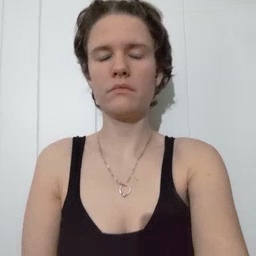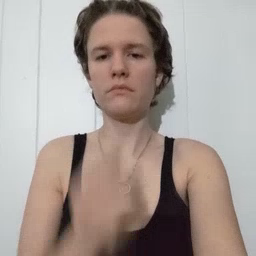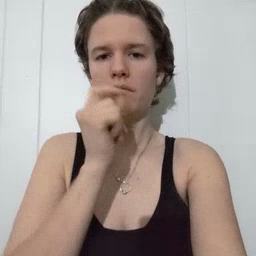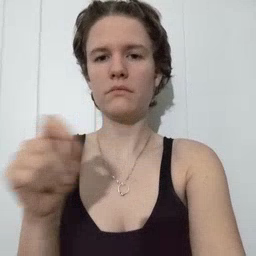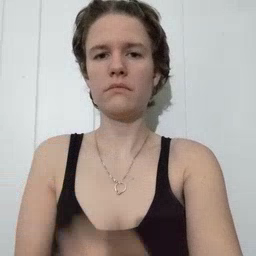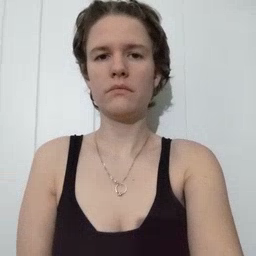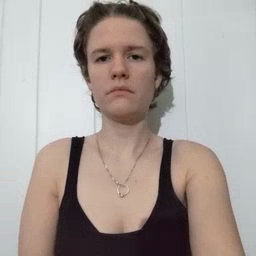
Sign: pen